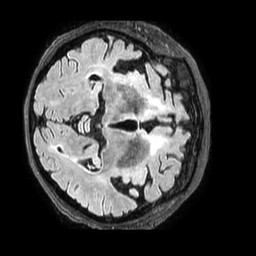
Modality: FLAIR
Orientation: axial
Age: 74
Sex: female
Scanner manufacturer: philips
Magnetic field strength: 3 T
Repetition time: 4.8 s
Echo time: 0.34 s